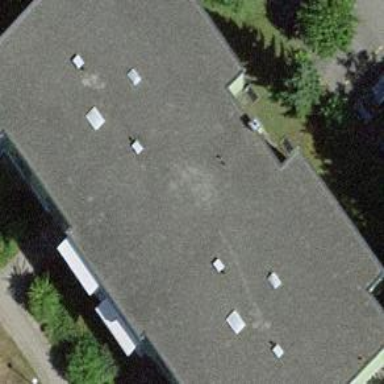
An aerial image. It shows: Apartment building with flat roof.